RGB frame:
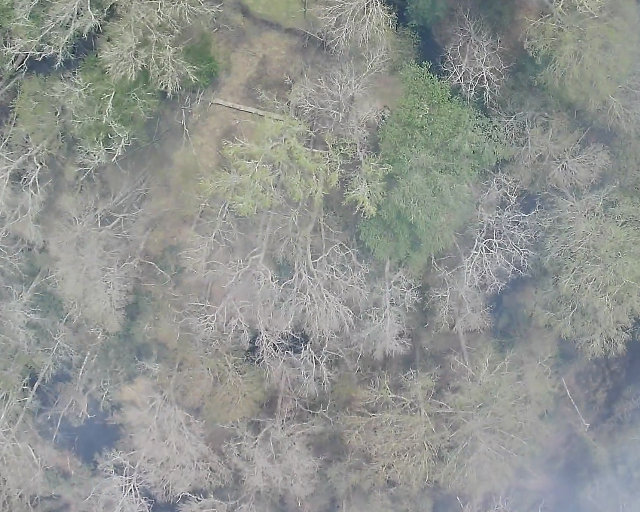
Thermal frame:
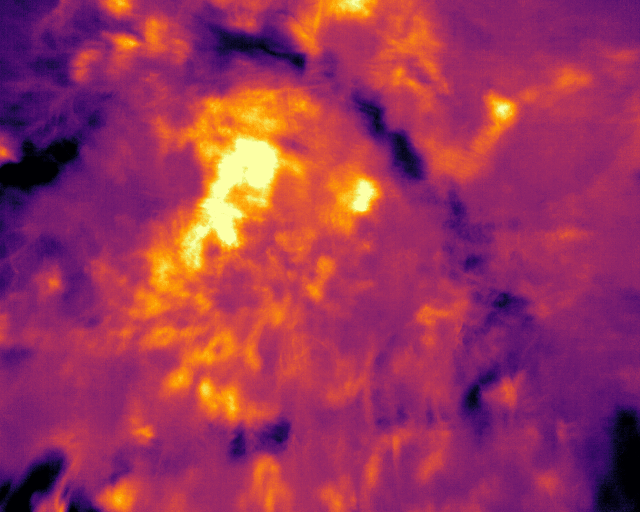
Captured: 2026-02-26 03:45:10
Pixels at or above 80 °C: 0 (fraction of frame: 0)